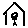
Label: house